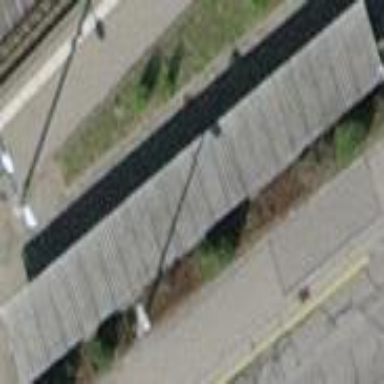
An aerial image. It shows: Bicycle parking with wall loops located on building's roof.